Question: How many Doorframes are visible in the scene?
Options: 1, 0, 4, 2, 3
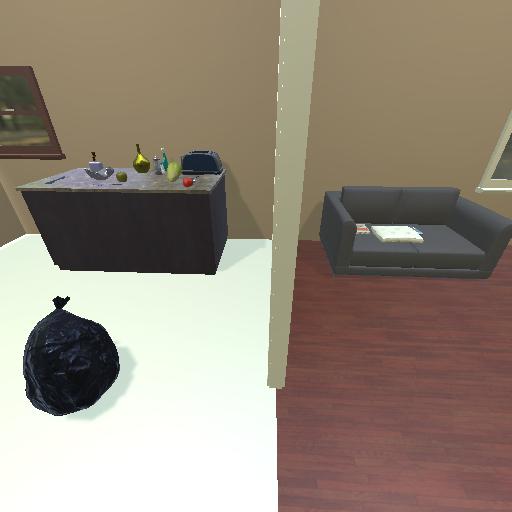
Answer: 1